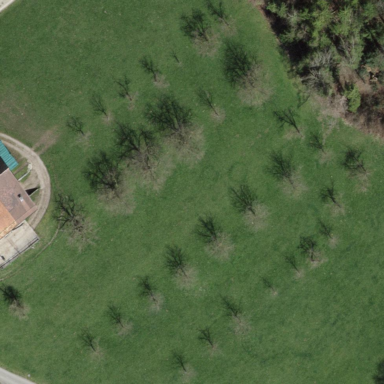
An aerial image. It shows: Orchard.